Aerial crown-view tile of a tropical tree (Barro Colorado Island, Panama), acquired 20240813:
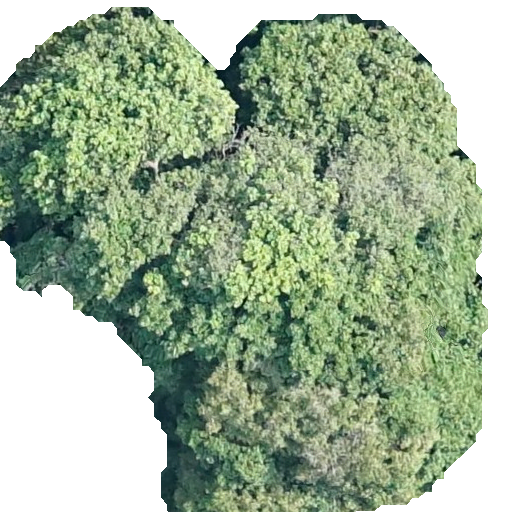
Species: Prioria copaifera
GBIF accepted scientific name: Prioria copaifera
Crown area: 300.817 m²